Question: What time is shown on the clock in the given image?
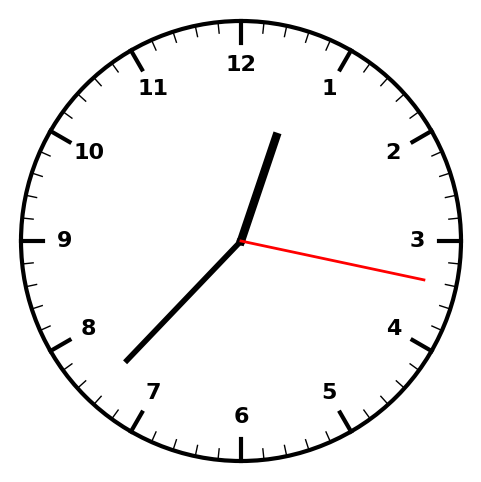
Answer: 12:37:17